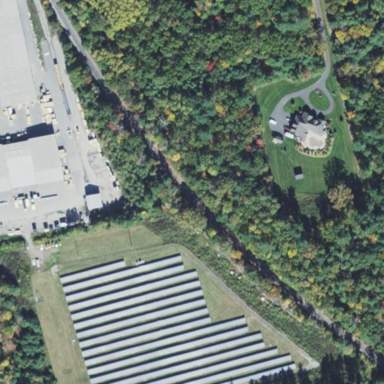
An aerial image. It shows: Solar photovoltaic power plant surrounded by fence.